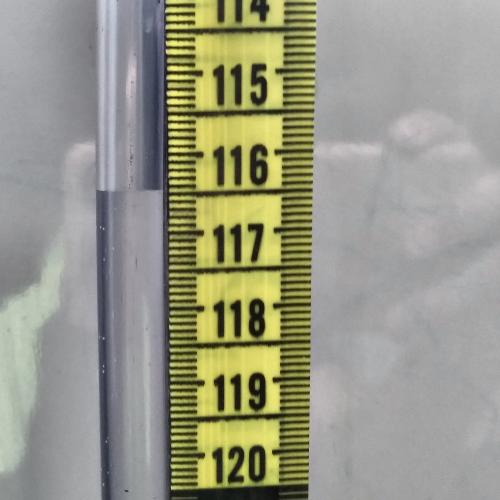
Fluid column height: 116.5 cm